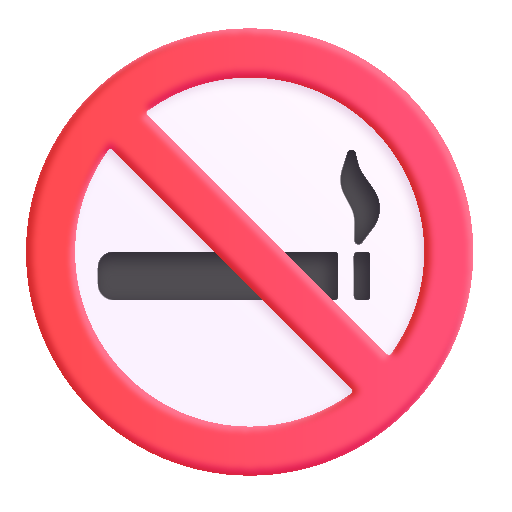
no smoking color